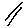
Label: line